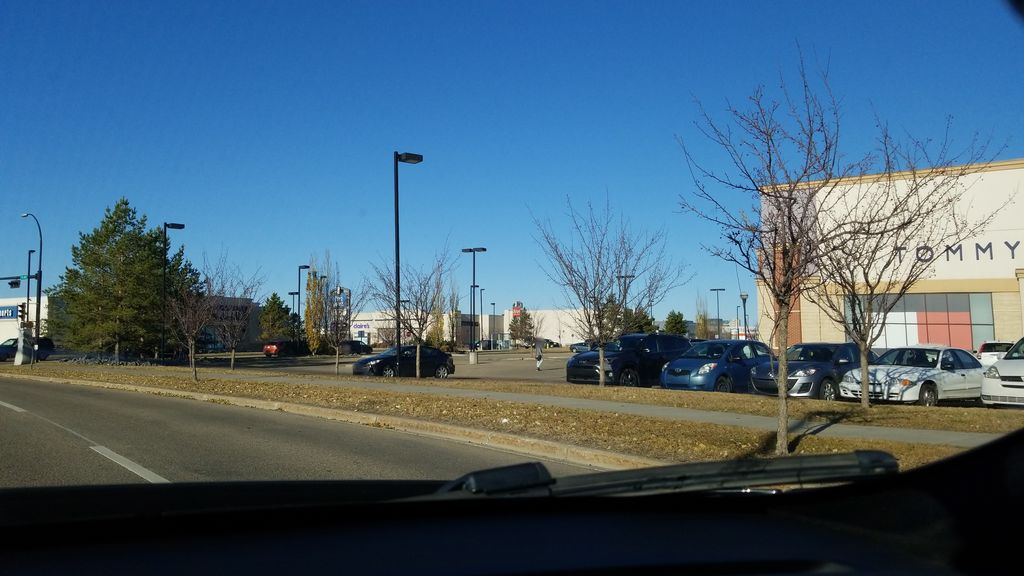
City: edmonton